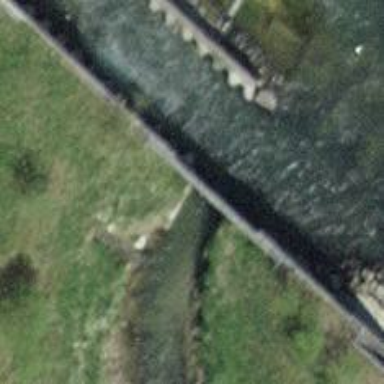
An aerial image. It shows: Ditch serving as waterway.